Interaction volume radius: 5 \u00c5
Interaction volume height: 20 \u00c5
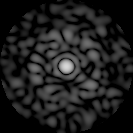
Disorder parameter: 0.7403